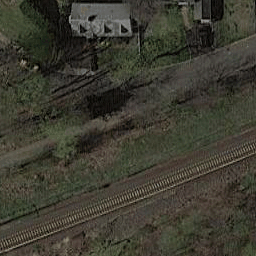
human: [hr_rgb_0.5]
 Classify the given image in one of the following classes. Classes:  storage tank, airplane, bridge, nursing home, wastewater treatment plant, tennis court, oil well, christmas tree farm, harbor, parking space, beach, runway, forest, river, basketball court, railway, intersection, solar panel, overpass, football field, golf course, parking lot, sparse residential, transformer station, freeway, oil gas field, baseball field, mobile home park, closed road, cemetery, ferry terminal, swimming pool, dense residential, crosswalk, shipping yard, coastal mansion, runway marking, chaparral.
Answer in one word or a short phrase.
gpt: railway